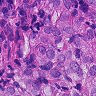
Metastatic tissue present: yes